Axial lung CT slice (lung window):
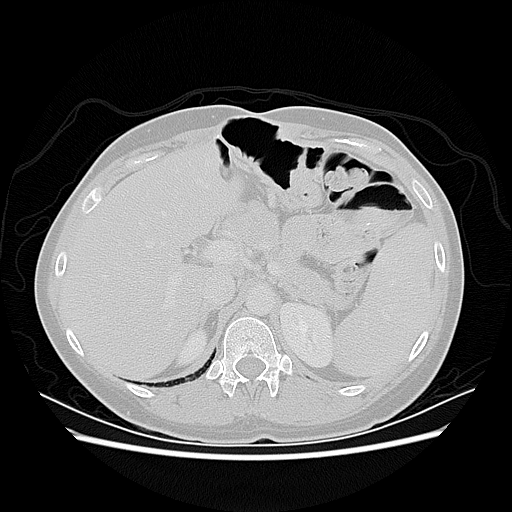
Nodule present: no